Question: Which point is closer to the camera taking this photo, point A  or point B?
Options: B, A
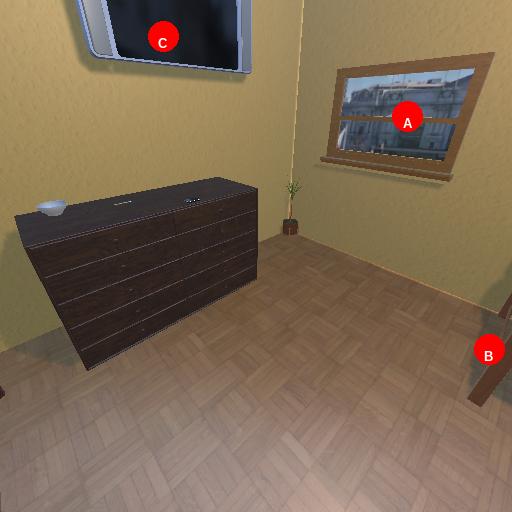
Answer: B